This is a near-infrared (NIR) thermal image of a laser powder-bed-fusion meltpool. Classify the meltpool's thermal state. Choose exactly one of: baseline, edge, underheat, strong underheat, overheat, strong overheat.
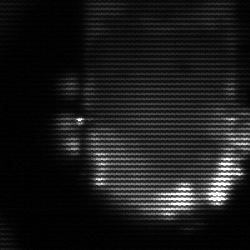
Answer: baseline